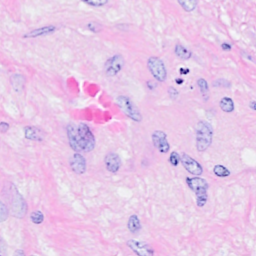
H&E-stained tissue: Breast